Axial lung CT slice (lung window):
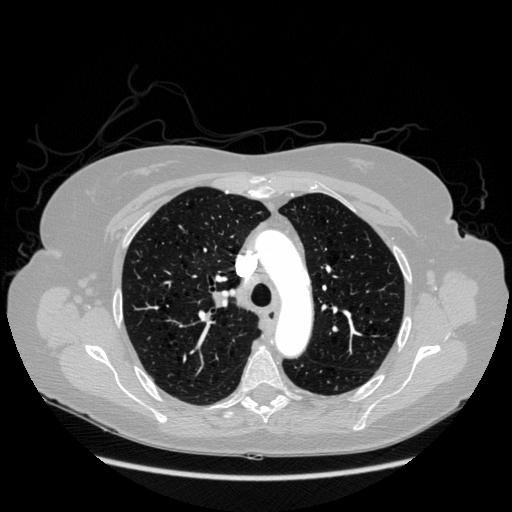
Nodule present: no